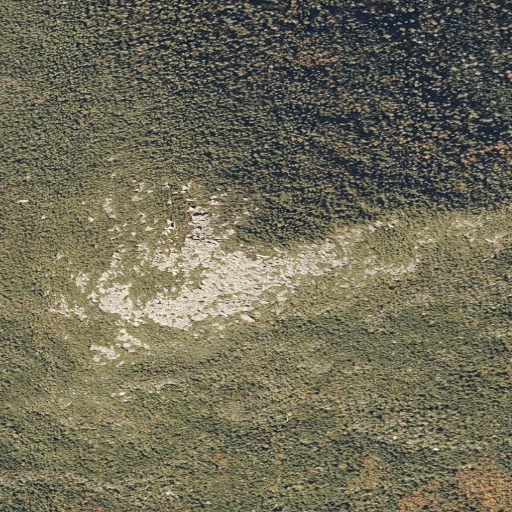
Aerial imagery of mountain in Maine named Mullen Mountain containing evergreen forest, mixed forest, grassland, and deciduous forest